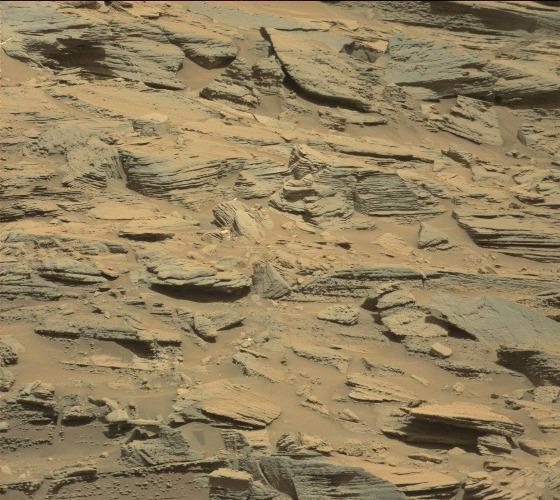
Terrain classes present: Bedrock, Gravel / Sand / Soil, Rock, Shadow